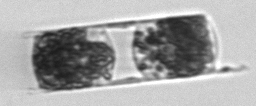
Label: Hemiaulus